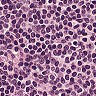
Metastatic tissue present: no